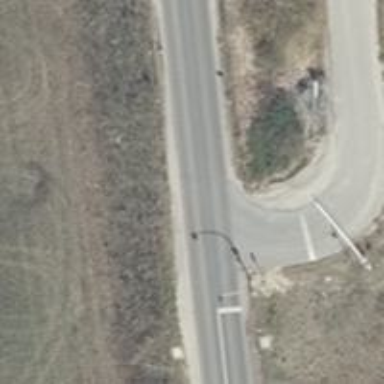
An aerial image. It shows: Unclassified road with asphalt surface.